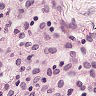
Metastatic tissue present: no